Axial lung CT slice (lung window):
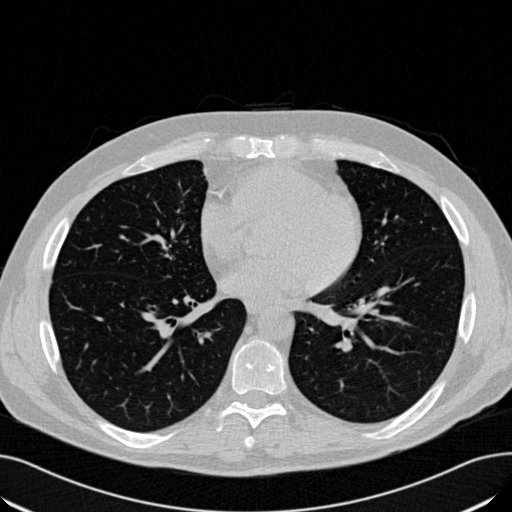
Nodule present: no